Interaction volume radius: 5 \u00c5
Interaction volume height: 20 \u00c5
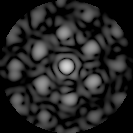
Disorder parameter: 0.5378